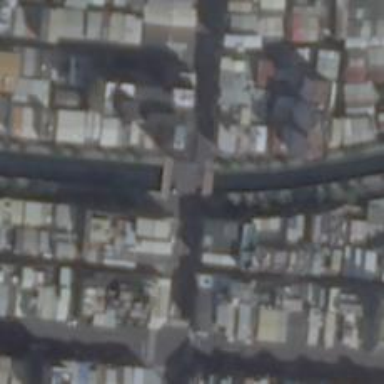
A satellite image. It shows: Residential road with bridge.